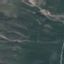
Land use / land cover: HerbaceousVegetation